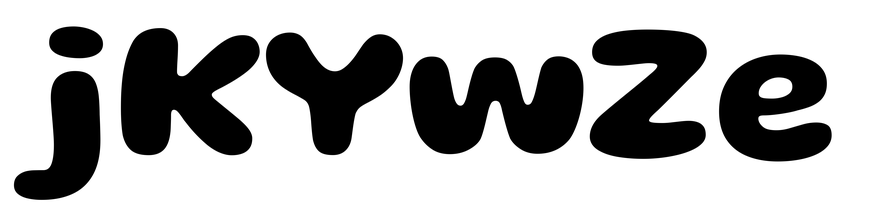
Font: Gluten_Bold